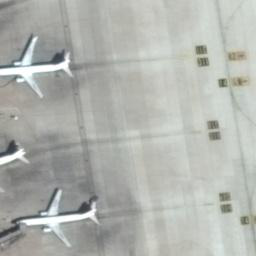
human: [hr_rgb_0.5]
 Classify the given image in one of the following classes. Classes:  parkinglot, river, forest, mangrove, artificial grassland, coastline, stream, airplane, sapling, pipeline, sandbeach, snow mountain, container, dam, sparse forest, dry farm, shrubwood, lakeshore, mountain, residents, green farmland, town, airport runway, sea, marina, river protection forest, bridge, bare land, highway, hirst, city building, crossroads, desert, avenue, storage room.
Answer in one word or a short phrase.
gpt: airplane